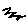
Label: zigzag